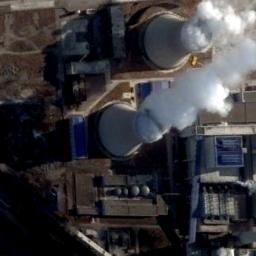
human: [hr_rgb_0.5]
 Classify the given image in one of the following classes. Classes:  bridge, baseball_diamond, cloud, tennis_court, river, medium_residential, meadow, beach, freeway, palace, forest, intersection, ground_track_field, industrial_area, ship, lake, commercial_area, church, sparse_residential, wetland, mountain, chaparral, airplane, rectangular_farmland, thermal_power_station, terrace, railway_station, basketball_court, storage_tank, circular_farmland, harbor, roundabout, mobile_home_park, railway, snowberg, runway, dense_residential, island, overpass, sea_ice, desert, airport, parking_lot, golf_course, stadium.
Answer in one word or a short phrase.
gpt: thermal_power_station